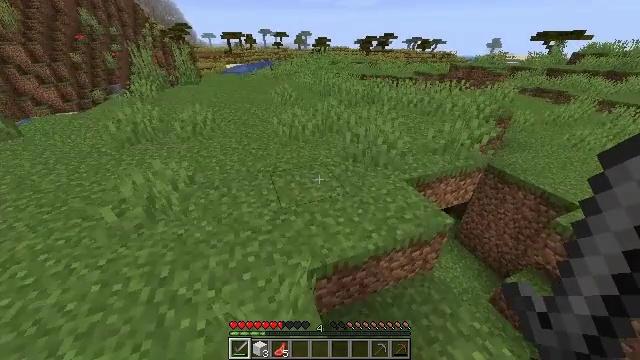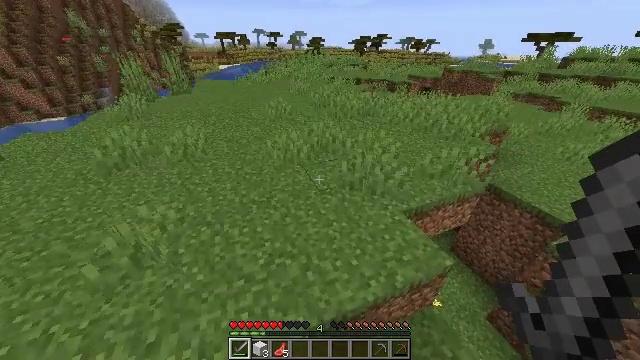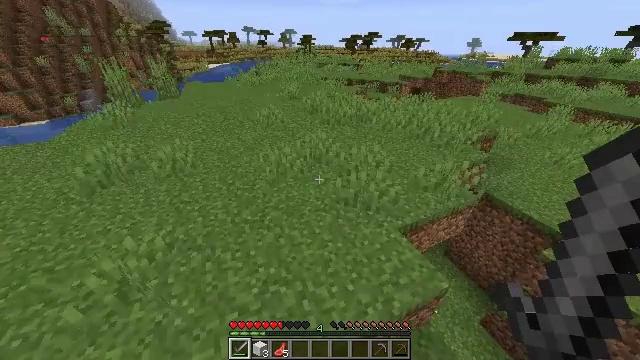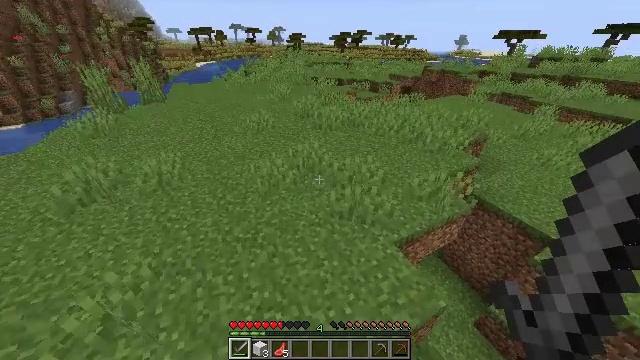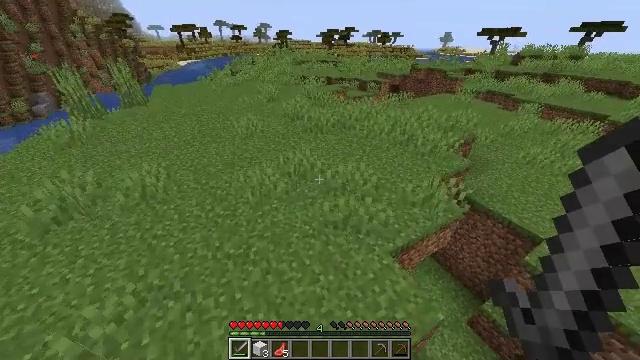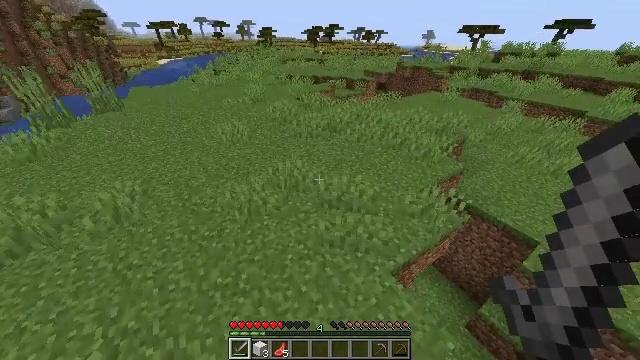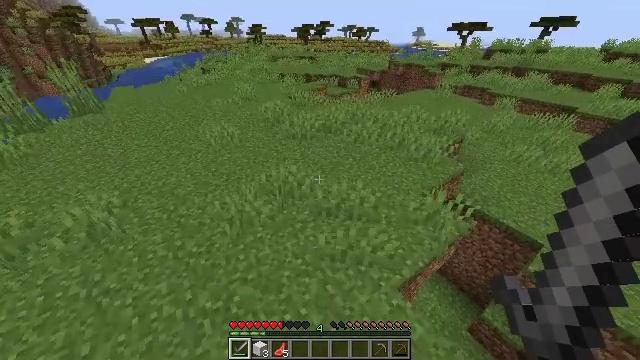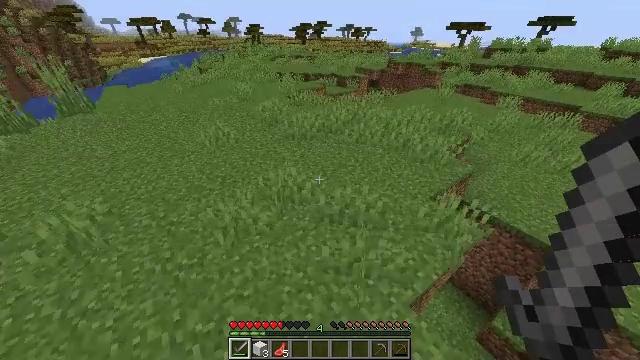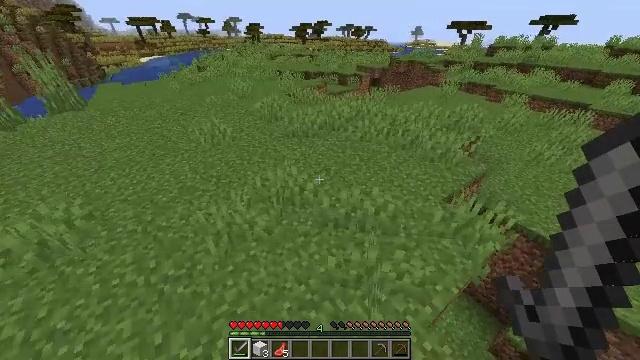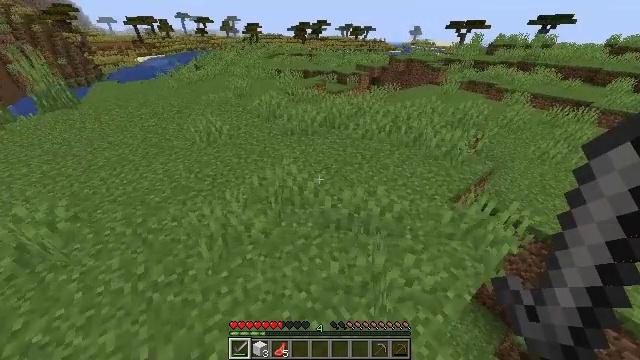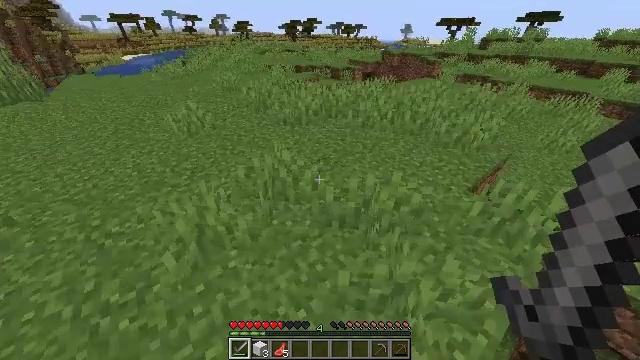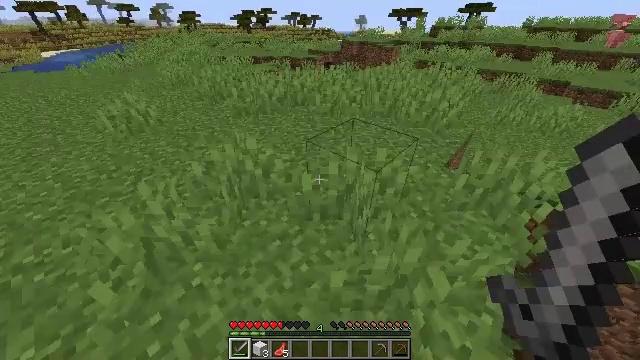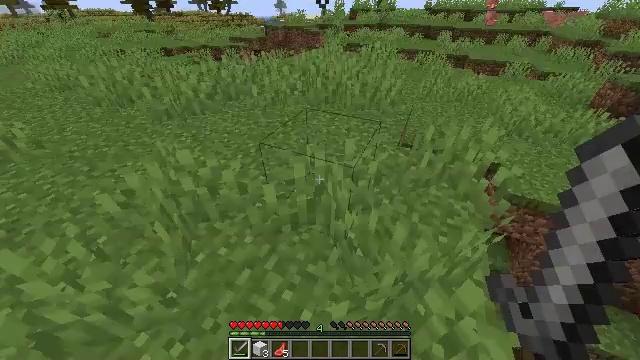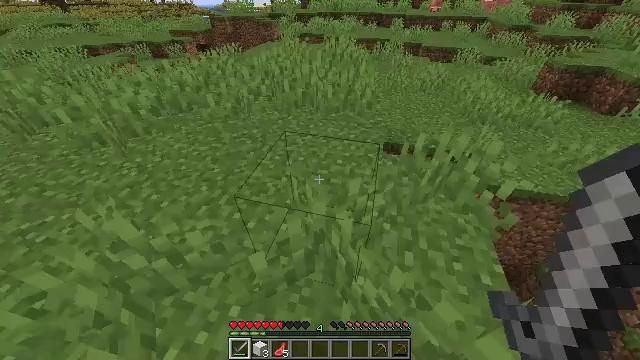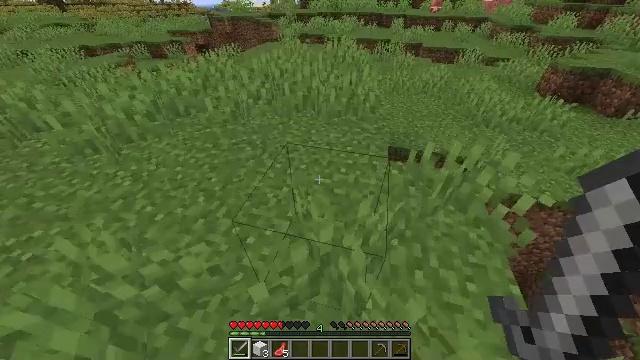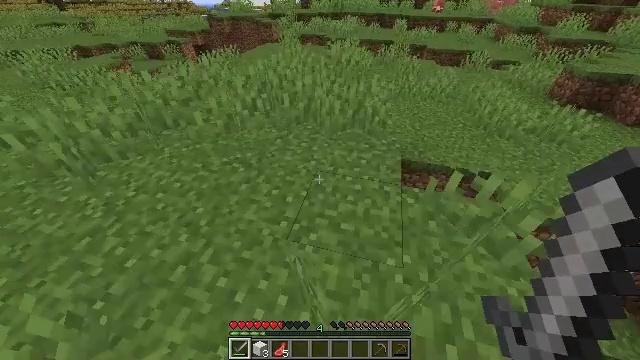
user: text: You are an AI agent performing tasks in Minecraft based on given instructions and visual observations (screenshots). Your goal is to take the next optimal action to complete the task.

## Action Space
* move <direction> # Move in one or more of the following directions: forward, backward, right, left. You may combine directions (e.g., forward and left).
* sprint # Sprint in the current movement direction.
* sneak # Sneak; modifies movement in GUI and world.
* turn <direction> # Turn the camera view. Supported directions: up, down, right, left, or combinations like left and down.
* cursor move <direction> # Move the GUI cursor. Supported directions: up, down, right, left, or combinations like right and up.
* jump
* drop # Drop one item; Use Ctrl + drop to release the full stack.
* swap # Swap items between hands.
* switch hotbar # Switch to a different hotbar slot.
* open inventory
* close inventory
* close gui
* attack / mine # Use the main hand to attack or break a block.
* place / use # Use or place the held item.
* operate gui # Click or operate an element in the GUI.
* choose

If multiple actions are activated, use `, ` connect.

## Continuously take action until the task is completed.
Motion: motion action
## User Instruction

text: Craft a cooked cod in the furnace.
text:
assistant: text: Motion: move forward, turn right, jump
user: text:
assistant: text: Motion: move forward, turn right, jump
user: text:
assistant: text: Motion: move forward, turn right, jump
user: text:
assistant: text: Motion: move forward, turn right, jump
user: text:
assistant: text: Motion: move forward, turn right, jump
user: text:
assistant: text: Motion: move forward, turn right, jump
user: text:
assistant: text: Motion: move forward, jump
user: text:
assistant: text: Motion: move forward, jump
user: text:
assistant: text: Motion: move forward, jump
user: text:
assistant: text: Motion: move forward, turn right
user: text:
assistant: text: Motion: move forward, turn right and down
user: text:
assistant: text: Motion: move forward, turn right and down
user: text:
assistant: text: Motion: move forward, turn right and down
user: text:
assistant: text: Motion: move forward
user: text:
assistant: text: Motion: move forward
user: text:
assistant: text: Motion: move forward
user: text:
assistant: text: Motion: move forward
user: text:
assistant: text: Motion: move forward
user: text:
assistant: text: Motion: move forward
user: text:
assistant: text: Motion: move forward, turn left
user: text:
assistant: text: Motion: move forward, turn left
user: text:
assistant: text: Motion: move forward, turn left
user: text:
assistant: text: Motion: move forward, turn left
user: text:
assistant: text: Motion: move forward, turn left
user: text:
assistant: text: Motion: move forward
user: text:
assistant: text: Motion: move forward
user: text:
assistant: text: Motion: move forward
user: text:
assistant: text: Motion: move forward
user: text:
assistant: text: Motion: move forward
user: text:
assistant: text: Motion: move forward